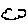
Label: cloud